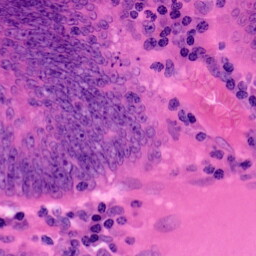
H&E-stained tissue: Colon